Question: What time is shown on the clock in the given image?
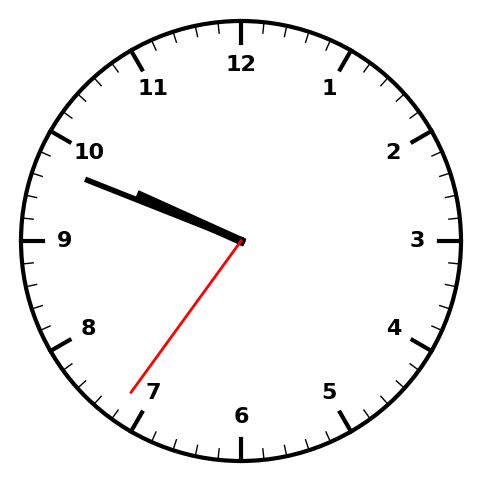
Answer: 09:48:36